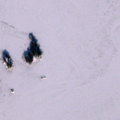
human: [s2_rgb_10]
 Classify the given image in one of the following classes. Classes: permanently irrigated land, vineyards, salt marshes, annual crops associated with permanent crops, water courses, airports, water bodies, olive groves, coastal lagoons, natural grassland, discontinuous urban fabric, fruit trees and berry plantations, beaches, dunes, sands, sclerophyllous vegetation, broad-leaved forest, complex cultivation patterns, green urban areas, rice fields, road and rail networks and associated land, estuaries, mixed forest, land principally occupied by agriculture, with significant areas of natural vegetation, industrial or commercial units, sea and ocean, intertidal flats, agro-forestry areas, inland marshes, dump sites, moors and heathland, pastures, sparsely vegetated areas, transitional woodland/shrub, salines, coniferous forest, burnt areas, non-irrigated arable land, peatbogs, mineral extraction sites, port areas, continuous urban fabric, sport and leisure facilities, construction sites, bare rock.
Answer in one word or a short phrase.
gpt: sea and ocean